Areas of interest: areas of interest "Scenic Spot"
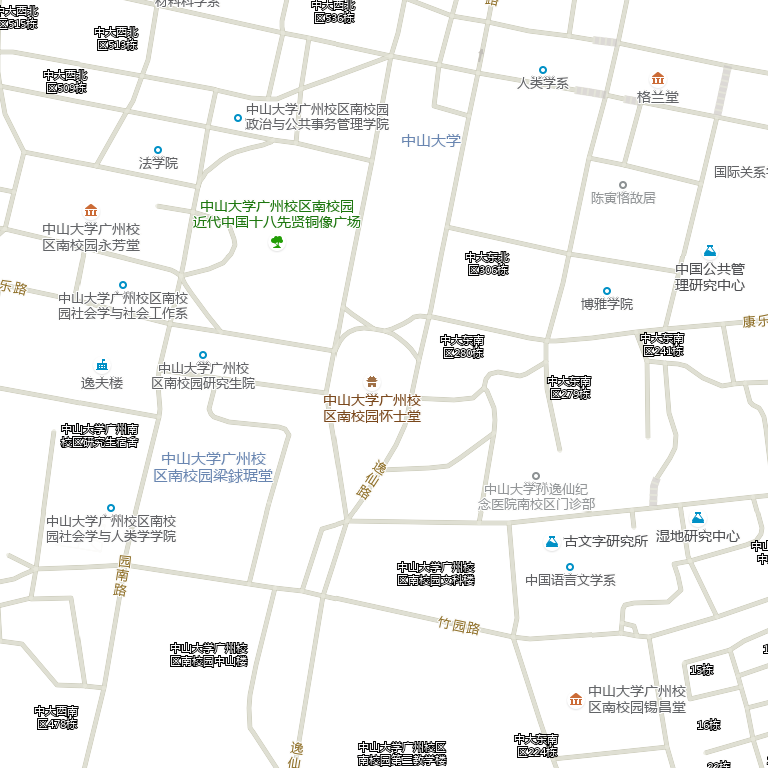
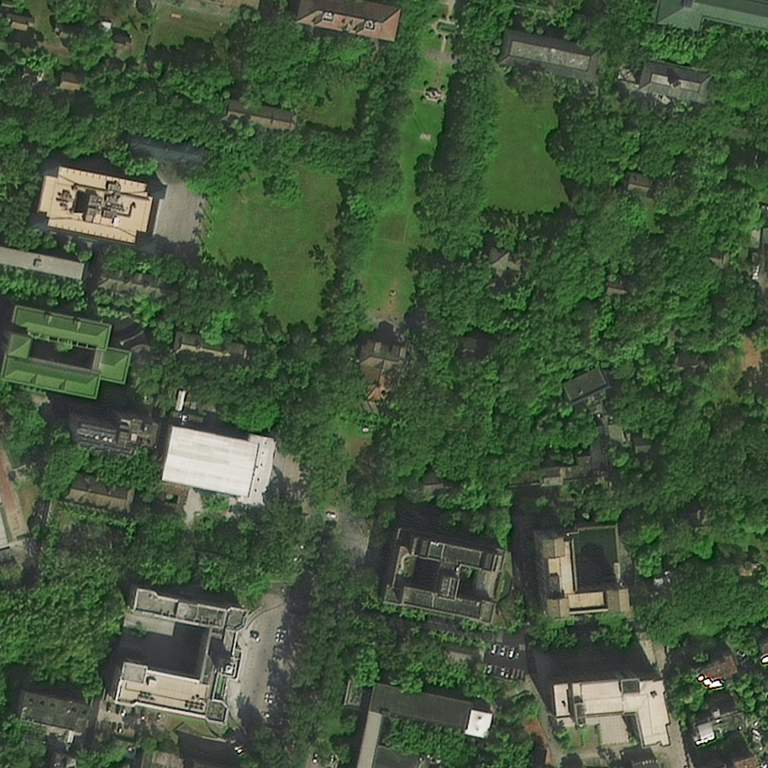